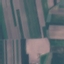
Land use / land cover class: AnnualCrop